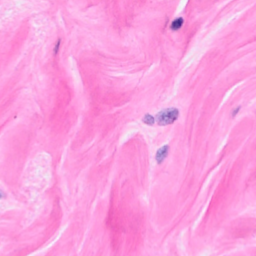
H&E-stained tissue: Breast